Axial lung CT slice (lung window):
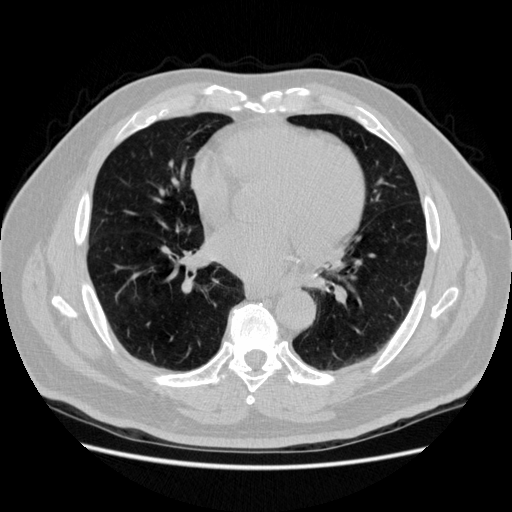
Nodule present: no